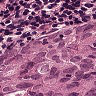
Metastatic tissue present: yes